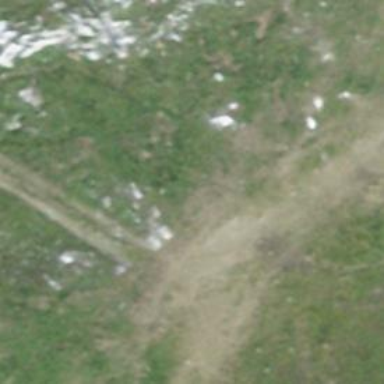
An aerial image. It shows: Downhill piste of intermediate difficulty.